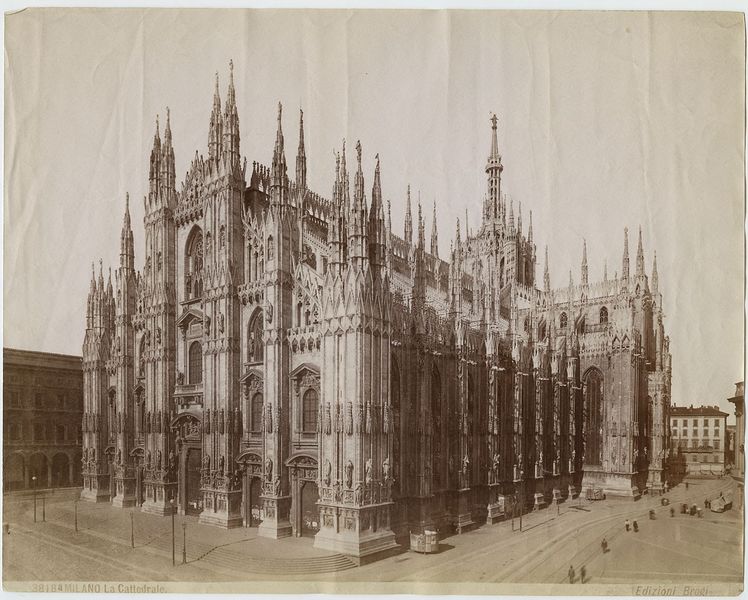
Künstler: Giacomo Brogi
Standort: Hamburg
Institution: Museum für Kunst und Gewerbe Hamburg
Schlagwörter: stadt, architektur, kirche, ort, dorf, foto, fotografie, photographie, stadtansicht, dom, photo, maria, duomo, santa, architekturfotografie, aussenbau, albumin, lichtbild, historische, architekturphotographie, bildwerke, angewandte und bildende kunst, hessische systematik, schwarzweißpositivverfahren, silbersalzverfahren, schwarzweißfotografie, gebäude, örtlichkeit, straße, stätte, albuminpapier, nascente, mailänder